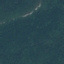
Label: Forest